Interaction volume radius: 5 \u00c5
Interaction volume height: 25 \u00c5
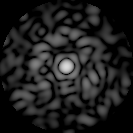
Disorder parameter: 0.8034